Question: In the initial question had a wrong formula and the algorithm tried was doing something completely different than what was intended. I apologise and I decided to rewrite the question to eliminate all the confusion.
I need to compute (the result will be used as a non-type template parameter) the minimum number of bits needed to store 'n' different states:
'''
constexpr unsigned bitsNeeded(unsigned n);
'''
or via template
The results should be:
'''
+-----------+--------+
| number of | bits |
| states | needed |
+-----------+--------+
| 0 | 0 | * or not defined
| | |
| 1 | 0 |
| | |
| 2 | 1 |
| | |
| 3 | 2 |
| 4 | 2 |
| | |
| 5 | 3 |
| 6 | 3 |
| 7 | 3 |
| 8 | 3 |
| | |
| 9 | 4 |
| 10 | 4 |
| .. | .. |
| 16 | 4 |
| | |
| 17 | 5 |
| 18 | 5 |
| .. | .. |
+-----------+--------+
'''
---
The initial (somehow corrected) version for reference:
I need to compute (the result will be used as a non-type template parameter) the minimum number of bits needed to store 'n' different states i.e. the integral part rounded up of binary logarithm:

'''
constexpr unsigned ceilLog2(unsigned n);
'''
This is what I came up with ():
'''
constexpr unsigned intLog2(unsigned num_states_) {
return
num_states_ == 1 ?
1 :
(
intLog2(num_states_ - 1) * intLog2(num_states_ - 1) == num_states_ - 1 ?
intLog2(num_states_ - 1) + 1 :
intLog2(num_states_ - 1)
);
}
'''
(for 'num_states_ != 0'), but the recursion blows out exponentially and it is for any input greater than 10 (the memory usage during compilation grows beyond 2GB, the OS freezes and the compiler crashes).
How can I compute this at compile time in a practical manner?
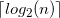
Answer: Due to the confusion caused by the initial question I chose to post this answer. This is built upon the answers of @DanielKO and @Henrik.
The minimum number of bits needed to encode 'n' different states:
'''
constexpr unsigned bitsNeeded(unsigned n) {
return n <= 1 ? 0 : 1 + bitsNeeded((n + 1) / 2);
}
'''